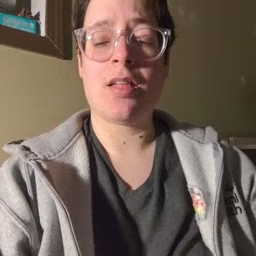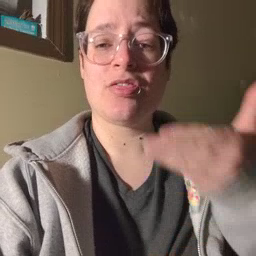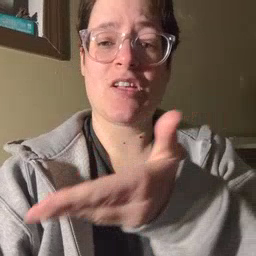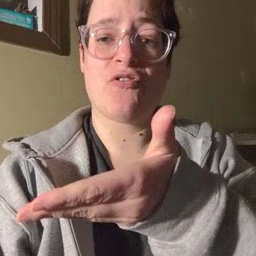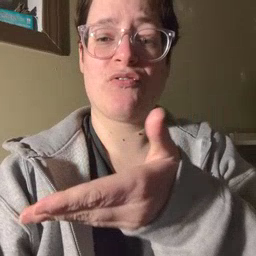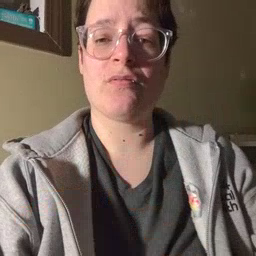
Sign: there